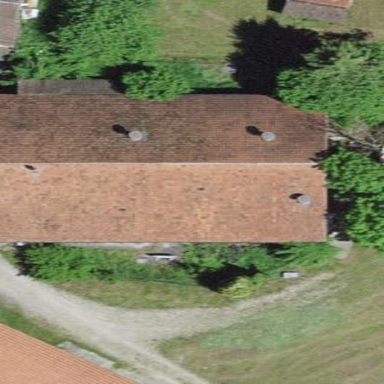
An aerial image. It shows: Simple house.